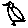
Label: bird